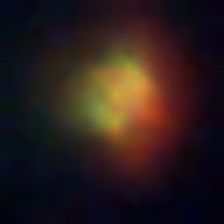
Taxon: NanoPlankton
Group: Other